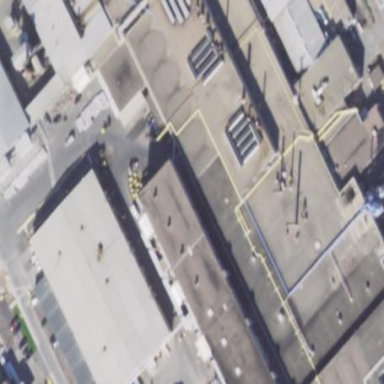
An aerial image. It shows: Industrial building.